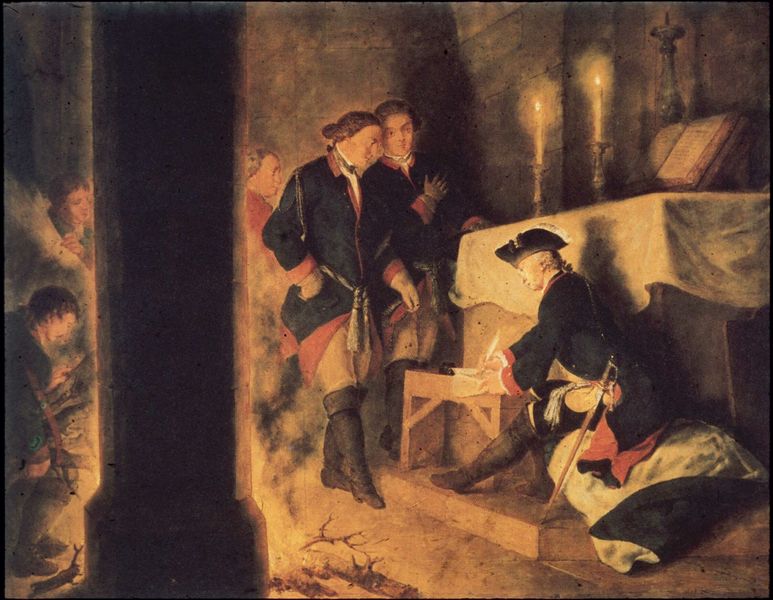
Titel: Friedrich der Große nach der Schlacht bei Torgau
Künstler: Bernhard Rode
Standort: Berlin
Institution: Staatliche Museen Schloss Charlottenburg
Schlagwörter: blau, dunkel, feder, feuer, gemälde, hand, mann, schatten, weiß, menschen, ocker, sitzen, abend, braun, frankreich, grau, haar, hell, hintergrund, hut, hüte, licht, männer, nacht, pfeiler, reden, schwarz, szene, säule, tisch, vordergrund, gürtel, rot, herren, malerei, rock, hose, mütze, wand, architektur, bibel, federn, geschichte, historie, stehen, innenraum, tischdecke, vorhang, kirche, geistlicher, haare, interieur, sitzend, stehend, genre, sack, bein, papier, röcke, bank, hocker, schemel, französisch, friedrich, franzosen, krieg, querformat, historienbild, kissen, soldaten, klavier, kerze, tischchen, kerzen, leuchter, menzel, stufe, stufen, flamme, buch, kreuz, militär, schwert, säbel, uniform, knien, soldat, waffe, degen, dreispitz, offizier, stiefel, beten, unterzeichnung, vertrag, stift, tinte, altar, gemäuer, kerzenständer, kerzenschein, kerzenhalter, kerzenleuchter, sicht, schreiben, knieend, schreiber, anbetung, strecken, preußen, englisch, kandelaber, kolonialismus, offiziere, dokument, ofizier, schreibend, antependium, geheim, altartisch, altartuch, befehl, kapitulation, kommandeur, bänkchen, alte fritz, befehle, historienbil, großbrittanien, messbuch, stiefeel, frietz, altarkreuz